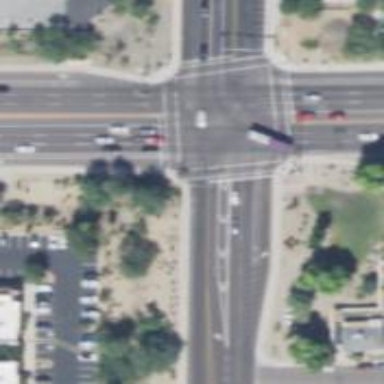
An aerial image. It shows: Solid stop line on the road.